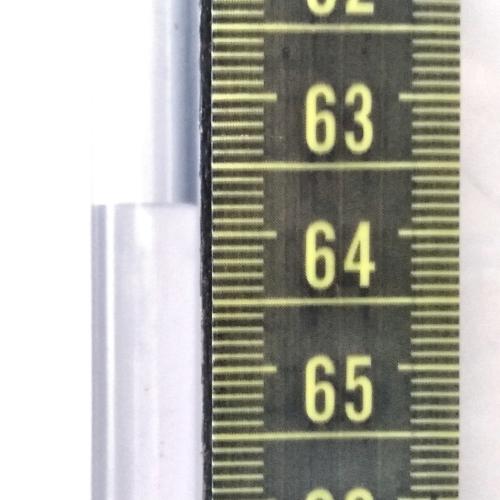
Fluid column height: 63.8 cm